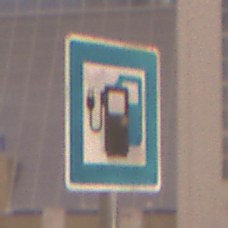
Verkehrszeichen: LadestationFuerElektrofahrzeuge
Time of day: Night
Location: Outdoor (Urban)
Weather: Overcast
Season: Winter
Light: Artificial